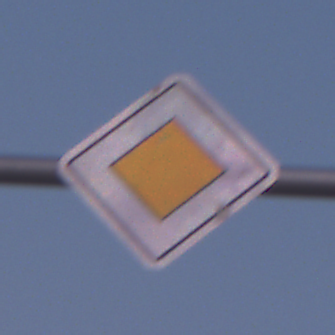
Verkehrszeichen: Vorfahrtsstrasse
Umgebung: Outdoor, Nature
Tageszeit: SunriseSunset
Wetter: Clear
Licht: Natural
Jahreszeit: NotSpecified
Kontrast: LowContrast